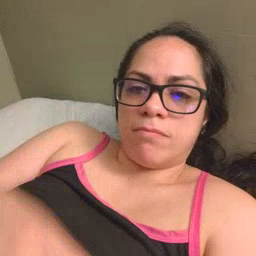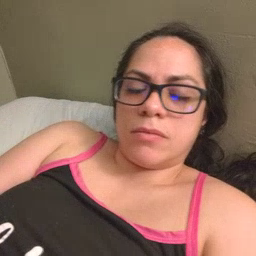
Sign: yes